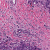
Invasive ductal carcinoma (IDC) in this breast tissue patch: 1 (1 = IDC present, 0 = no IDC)